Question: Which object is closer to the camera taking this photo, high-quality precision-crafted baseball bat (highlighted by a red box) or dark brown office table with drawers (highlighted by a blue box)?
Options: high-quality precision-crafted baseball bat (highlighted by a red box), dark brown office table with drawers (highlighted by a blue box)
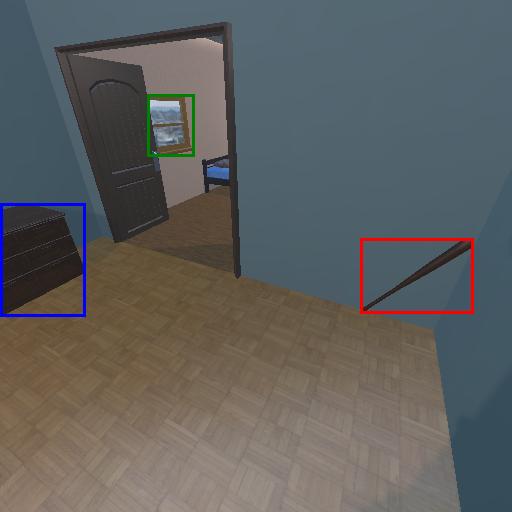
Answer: high-quality precision-crafted baseball bat (highlighted by a red box)